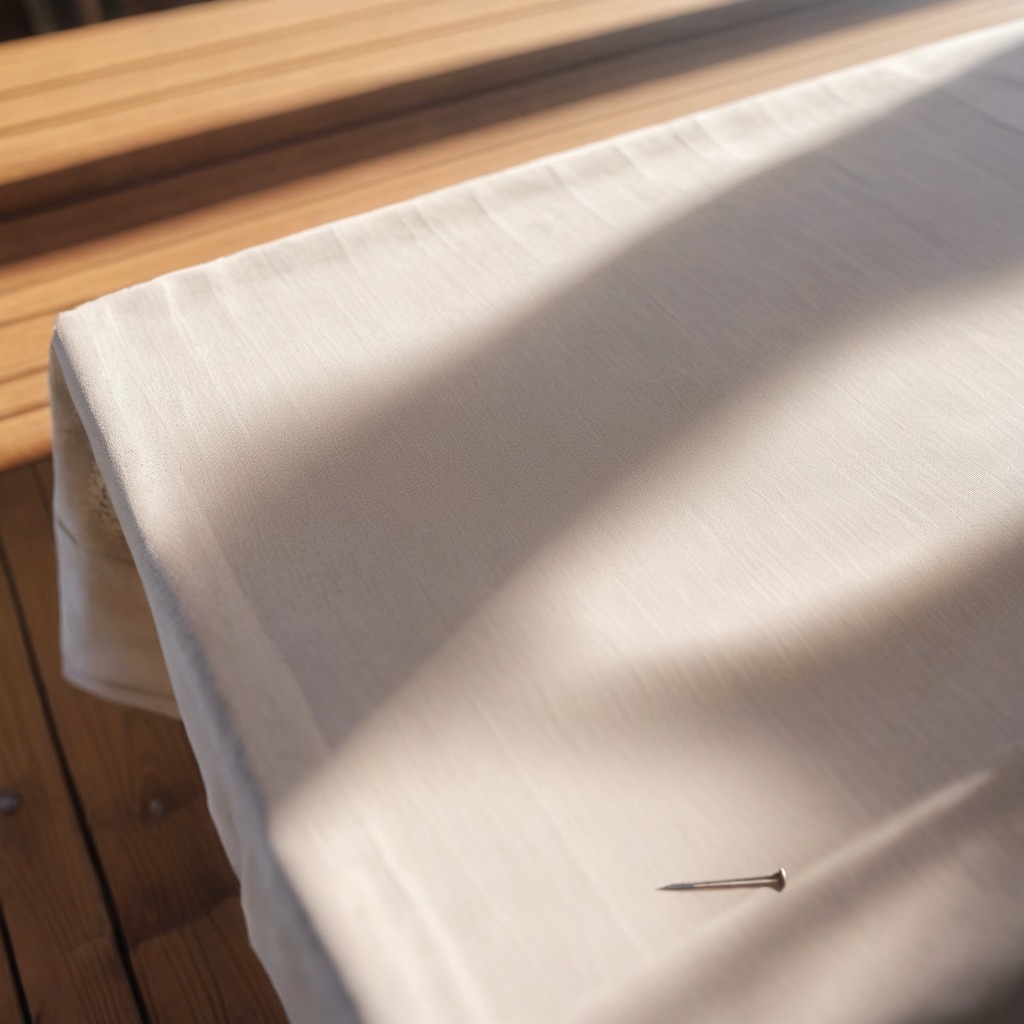
An iron nail lies on a clean wooden table covered with a plain fabric table cloth in an outdoor workshop during daytime bright natural light soft shadows worn but beneath the cloth.